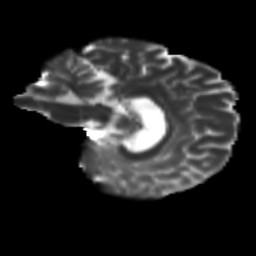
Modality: T2w
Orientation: sagittal
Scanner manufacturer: siemens
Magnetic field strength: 3 T
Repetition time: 9.2 s
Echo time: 0.084 s